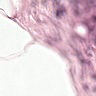
Metastatic tissue present: no